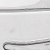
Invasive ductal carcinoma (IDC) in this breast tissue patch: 0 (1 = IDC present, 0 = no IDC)